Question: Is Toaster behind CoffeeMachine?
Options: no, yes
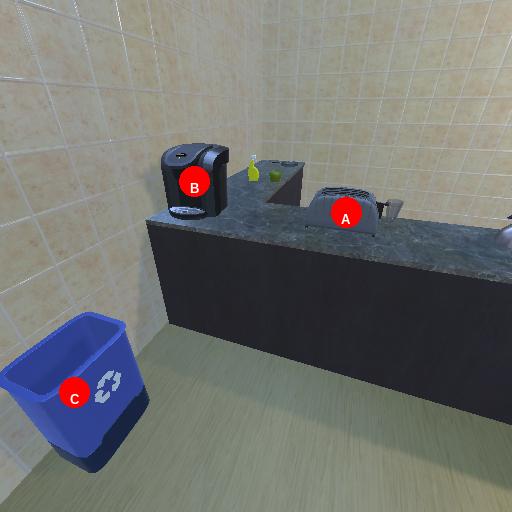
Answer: no